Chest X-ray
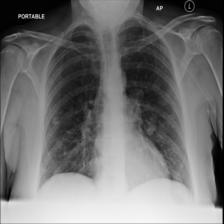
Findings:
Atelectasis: negative
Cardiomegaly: negative
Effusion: negative
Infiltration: negative
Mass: negative
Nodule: positive
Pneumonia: negative
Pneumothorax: negative
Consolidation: negative
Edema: negative
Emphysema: negative
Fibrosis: negative
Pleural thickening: negative
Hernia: negative